Один спай ($A$) термопары находится в воздухе при температуре $T_A = 27^{\circ}C$, в то время как другой спай ($B$) помещён в теплоизолированный сосуд, содержащий лёд при температуре $T_B = 0^{\circ}C$. Электрическая энергия, вырабатываемая термопарой, рассеивается в резисторе сопротивления $R$, помещённом в теплоизолированный сосуд с водой. Масса воды равна массе льда.
Найти, на сколько повысится температура воды к моменту, когда весь лёд растает.
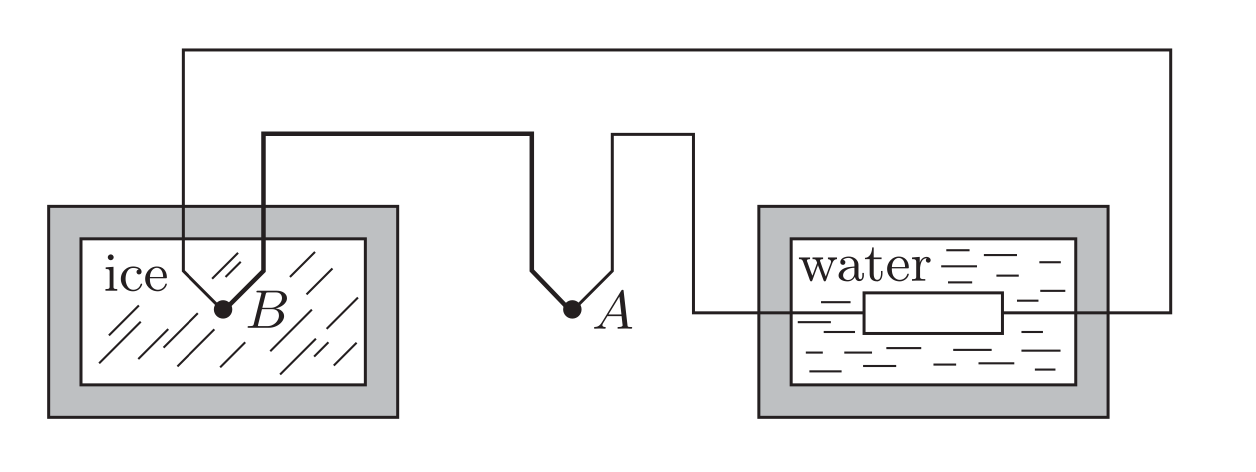
Ответ: $\Delta{T} = \frac{T_A - T_B}{T_B}\frac{\lambda}{c}\approx 7.9^{\circ}{\text C}$
Темы:
T, ★★, Термодинамика, 200 задач, Уравнение теплового баланса, Эффект Пельтье, Эффект Зеебека